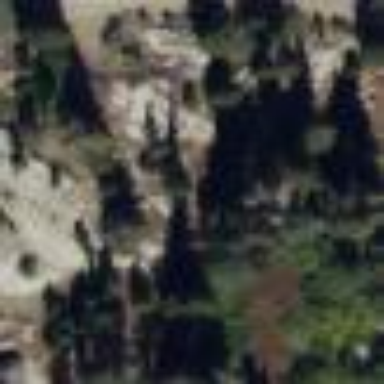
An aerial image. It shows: Evergreen woodland with needle-leaved trees.